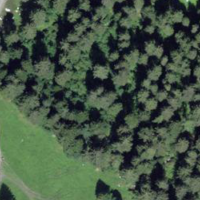
EUNIS habitat code: 43
Species observed at this site:
Papilio machaon